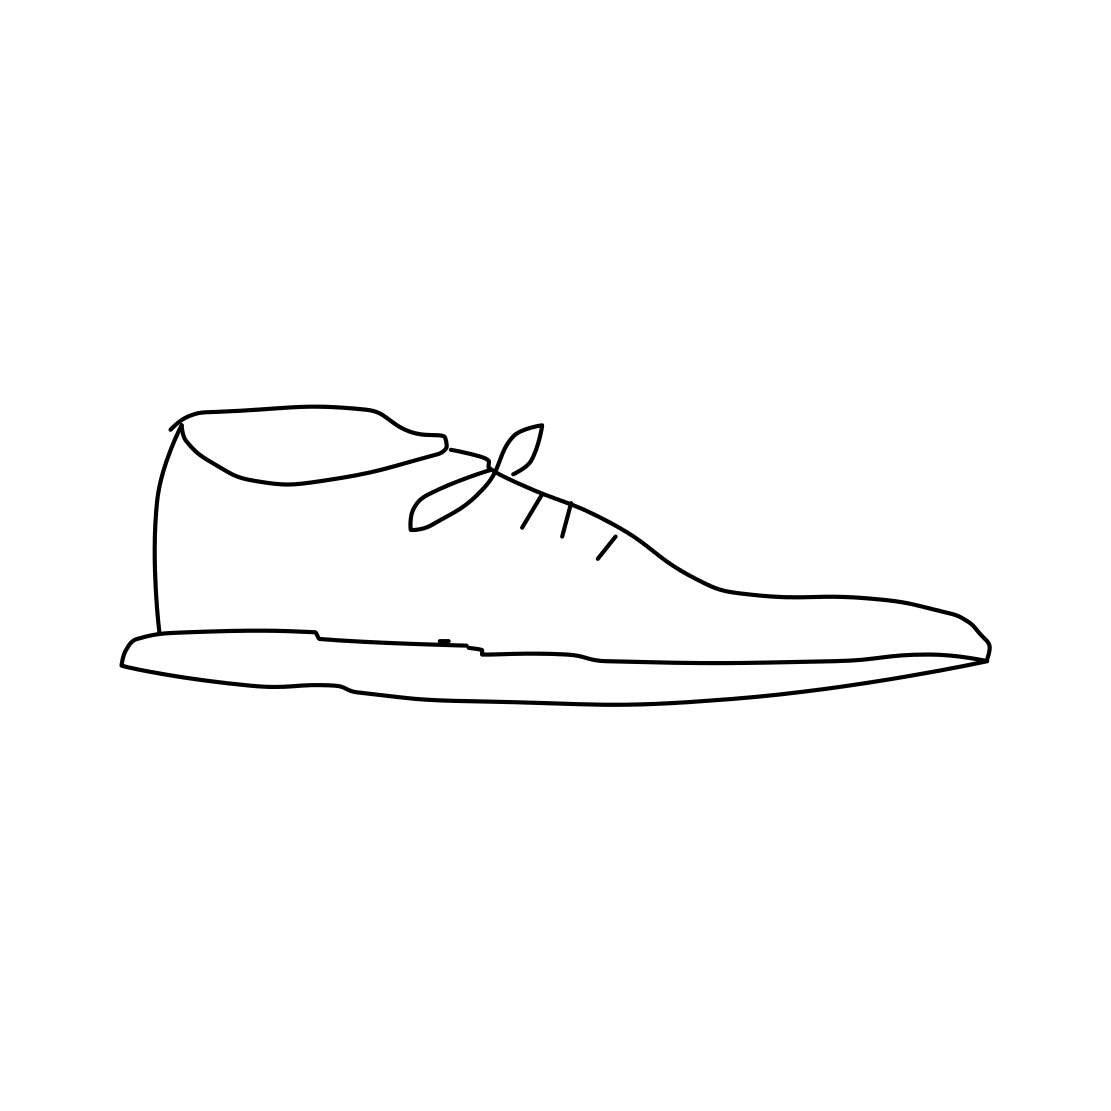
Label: shoe